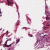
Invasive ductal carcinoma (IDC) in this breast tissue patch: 0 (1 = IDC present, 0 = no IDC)